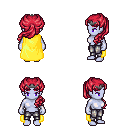
a pixel art fantasy rpg character, female body template, dark elf, purple skin, yellow cape, metal pants, ruby red princess hairstyle, iron tiara, four views (front, back, left, right), 2x2 character sprite sheet, small pixel art, hard edges, no anti-aliasing